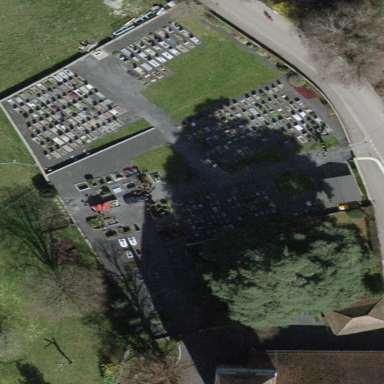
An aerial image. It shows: Cemetery.